A bearing vibration time series has been folded into this square grayscale image, one row per segment of consecutive samples. Diagnose the bearing from this image, choosing from: normal, inner_race, outer_race, ball.
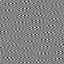
Answer: outer_race